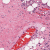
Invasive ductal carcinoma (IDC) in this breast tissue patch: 1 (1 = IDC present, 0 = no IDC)